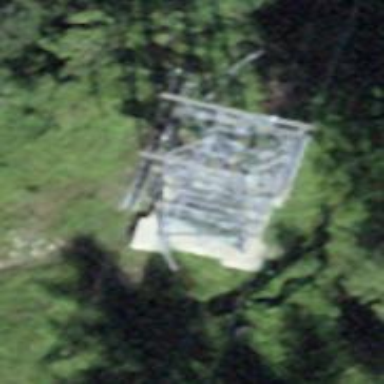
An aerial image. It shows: Pylon for aerialway.